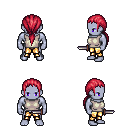
a pixel art fantasy rpg character, male body template, dark elf, purple skin, white sleeveless shirt, gold greaves, ruby red ponytail hairstyle, dagger, four views (front, back, left, right), 2x2 character sprite sheet, small pixel art, hard edges, no anti-aliasing